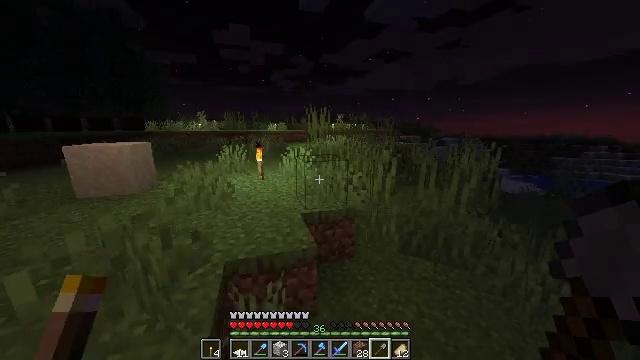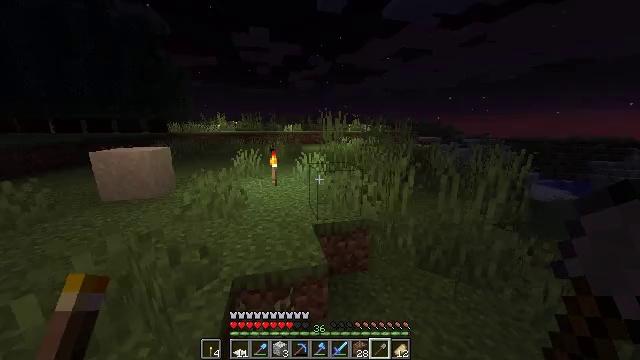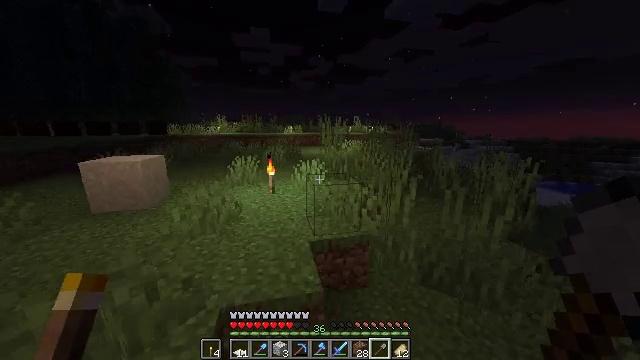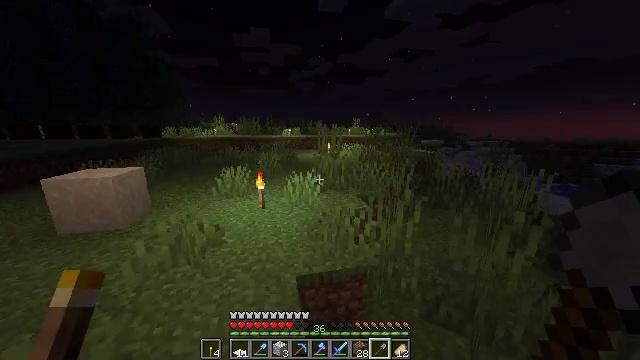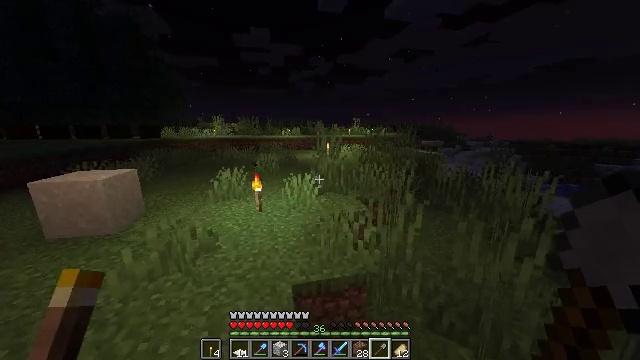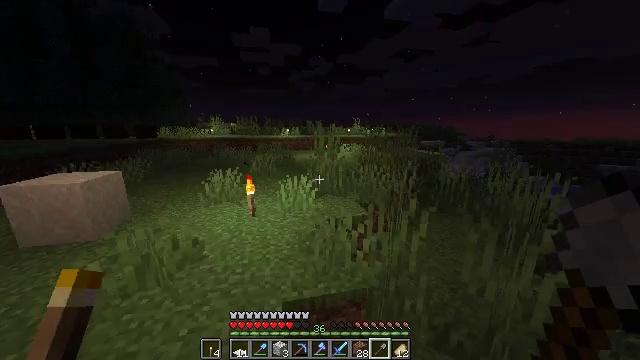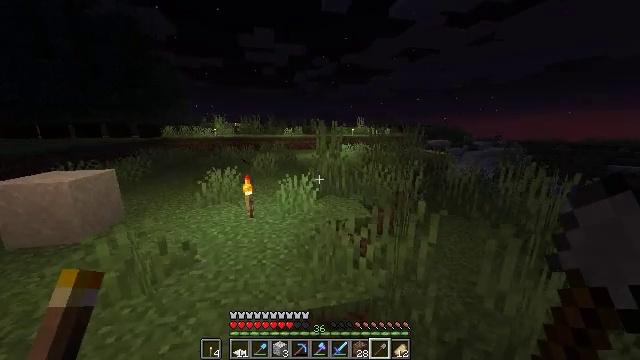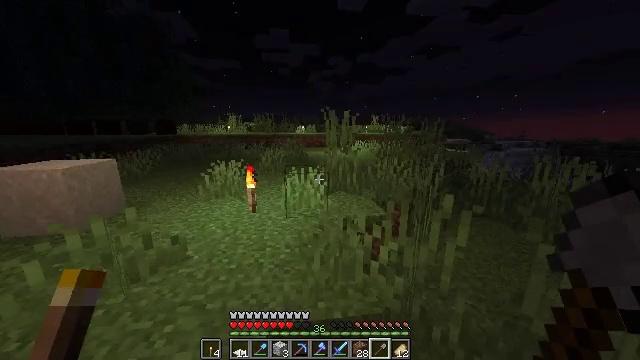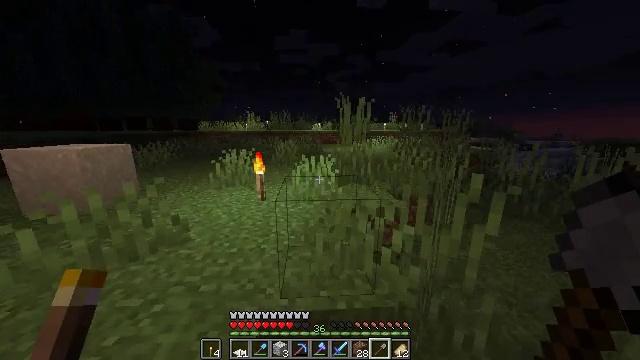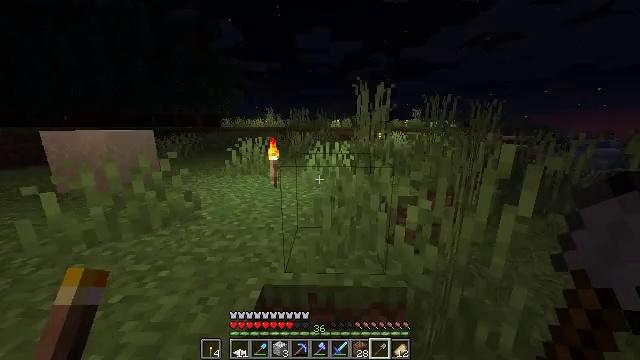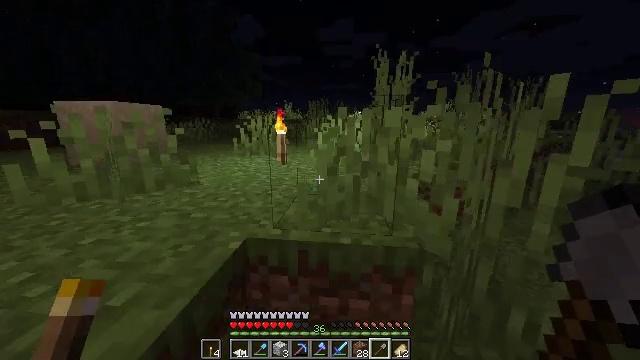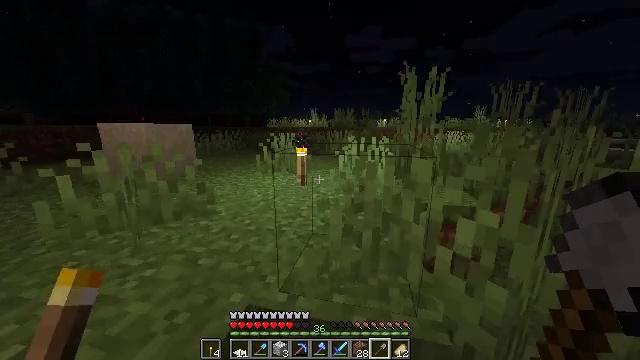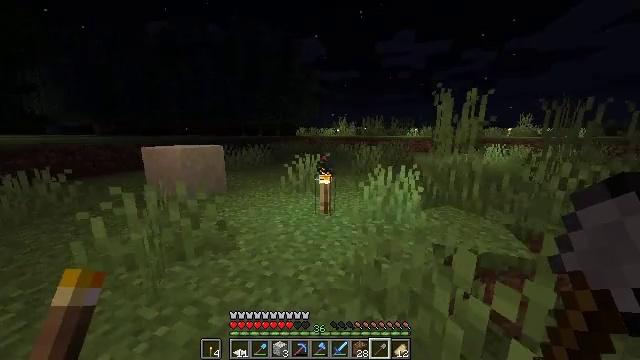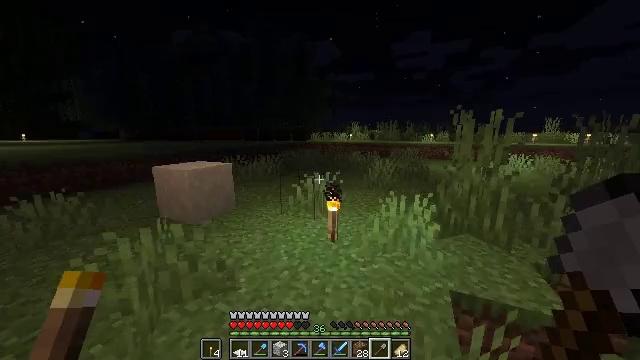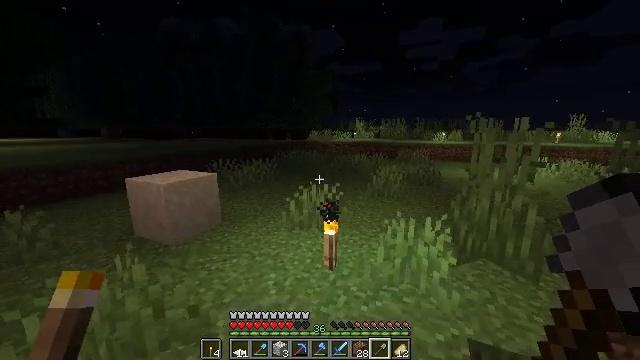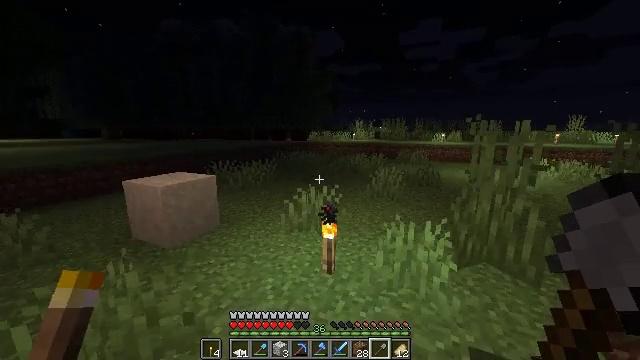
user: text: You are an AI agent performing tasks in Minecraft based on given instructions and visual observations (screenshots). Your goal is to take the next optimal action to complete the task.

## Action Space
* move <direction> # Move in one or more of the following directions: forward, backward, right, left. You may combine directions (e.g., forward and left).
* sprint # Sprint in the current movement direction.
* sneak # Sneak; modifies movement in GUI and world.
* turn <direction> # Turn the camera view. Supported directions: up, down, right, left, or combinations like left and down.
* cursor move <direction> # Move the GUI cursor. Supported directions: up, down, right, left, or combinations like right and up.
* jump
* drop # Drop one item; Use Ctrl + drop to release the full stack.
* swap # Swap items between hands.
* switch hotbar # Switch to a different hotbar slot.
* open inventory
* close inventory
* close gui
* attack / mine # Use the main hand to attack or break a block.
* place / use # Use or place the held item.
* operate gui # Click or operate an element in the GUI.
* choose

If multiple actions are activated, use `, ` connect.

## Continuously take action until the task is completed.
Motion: motion action
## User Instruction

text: Remove a stone shovel from the inventory.
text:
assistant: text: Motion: move forward, turn left, jump
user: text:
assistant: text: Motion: move forward, jump
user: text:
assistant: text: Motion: move forward, jump
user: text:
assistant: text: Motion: move forward, jump
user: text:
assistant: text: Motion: move forward, jump
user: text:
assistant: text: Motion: move forward, turn left, jump
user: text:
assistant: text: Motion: move forward, turn left, jump
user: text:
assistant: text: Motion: move forward, sprint, turn left, jump
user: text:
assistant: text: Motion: move forward, sprint, turn left, jump
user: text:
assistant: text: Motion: move forward, sprint, turn left, jump
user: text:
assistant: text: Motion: move forward, turn left, jump
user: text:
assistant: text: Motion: move forward, turn left and up, jump
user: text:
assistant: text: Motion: move forward, turn left, jump
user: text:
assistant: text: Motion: move forward, jump
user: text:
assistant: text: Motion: move forward, jump
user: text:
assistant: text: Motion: move forward, jump
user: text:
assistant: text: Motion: move forward, turn right, jump
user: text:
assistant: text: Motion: move forward, sprint, turn right, jump
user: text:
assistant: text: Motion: move forward, sprint, jump
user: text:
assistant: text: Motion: move forward, sprint, turn right, jump
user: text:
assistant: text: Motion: move forward, turn right, jump
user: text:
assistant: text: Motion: move forward, turn right, jump
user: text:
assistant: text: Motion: move forward, turn right, jump
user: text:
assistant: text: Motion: move forward, turn right, jump
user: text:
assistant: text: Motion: move forward, turn right, jump
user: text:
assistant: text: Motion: move forward, turn right, jump
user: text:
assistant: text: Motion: move forward, turn right, jump
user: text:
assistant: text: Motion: move forward, turn right, jump
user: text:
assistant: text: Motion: move forward, turn right, jump
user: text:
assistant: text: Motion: move forward, sprint, jump